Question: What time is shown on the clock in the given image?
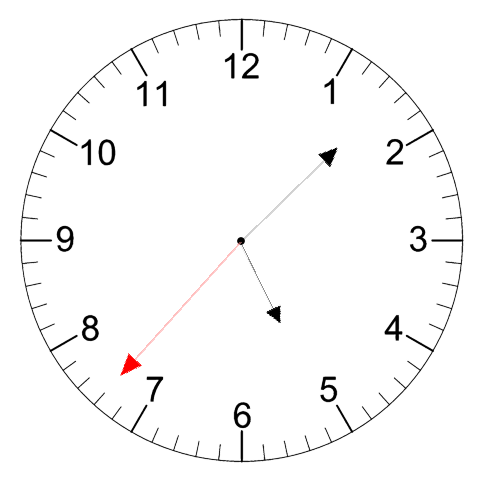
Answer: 05:07:37